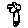
Label: flower